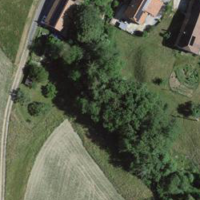
EUNIS habitat code: 52
Species observed at this site:
Plantago major